Aerial crown-view tile of a tropical tree (Barro Colorado Island, Panama), acquired 20241014:
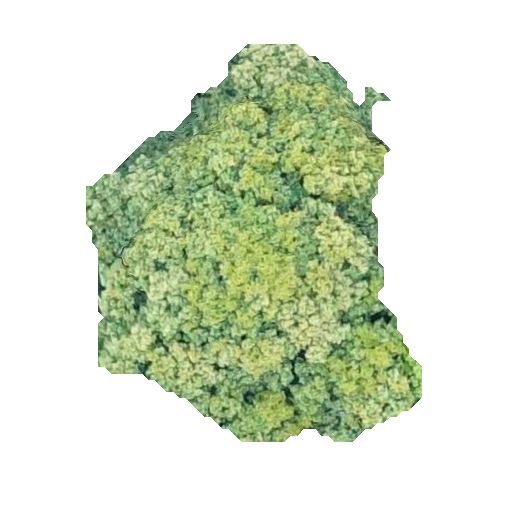
Species: Prioria copaifera
GBIF accepted scientific name: Prioria copaifera
Crown area: 144.492 m²